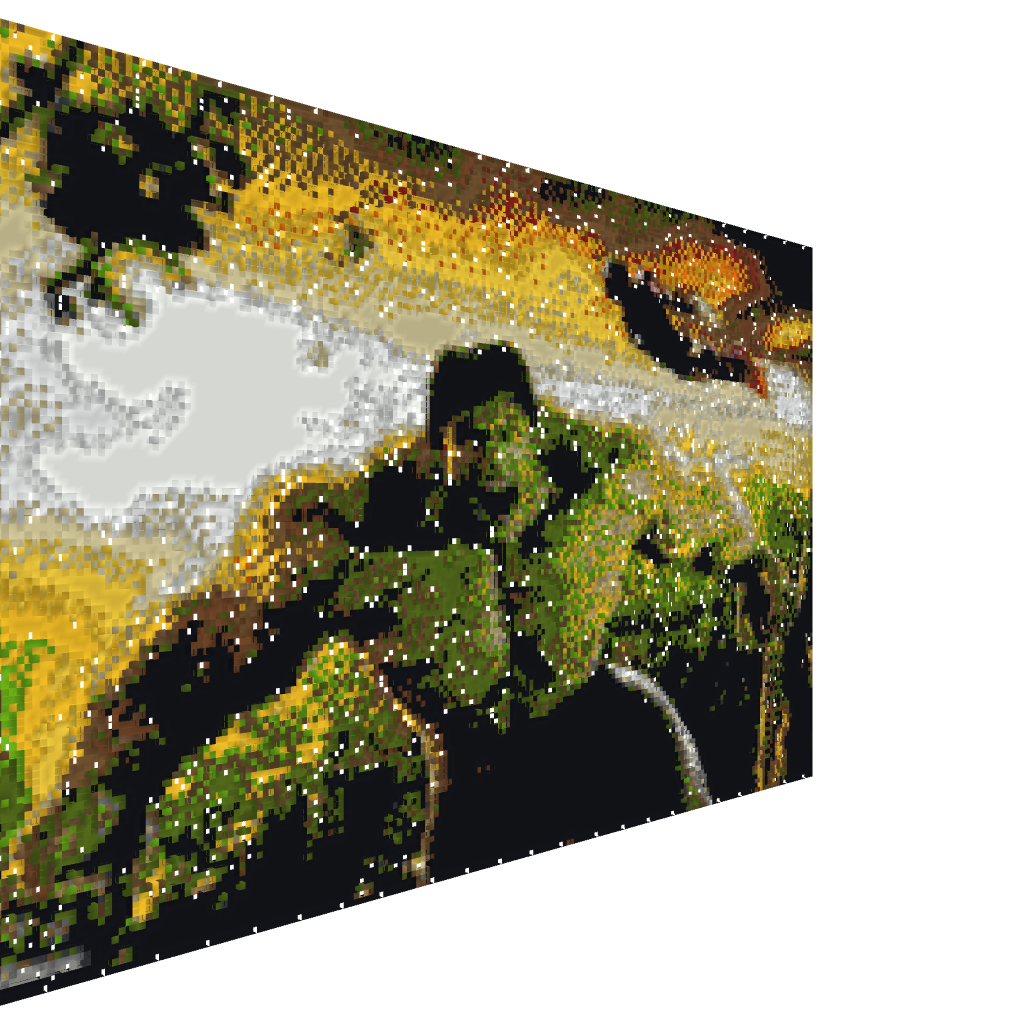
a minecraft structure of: HULK pixel art